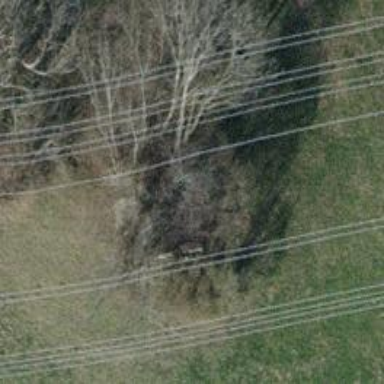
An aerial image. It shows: Single tag "natural: tree."